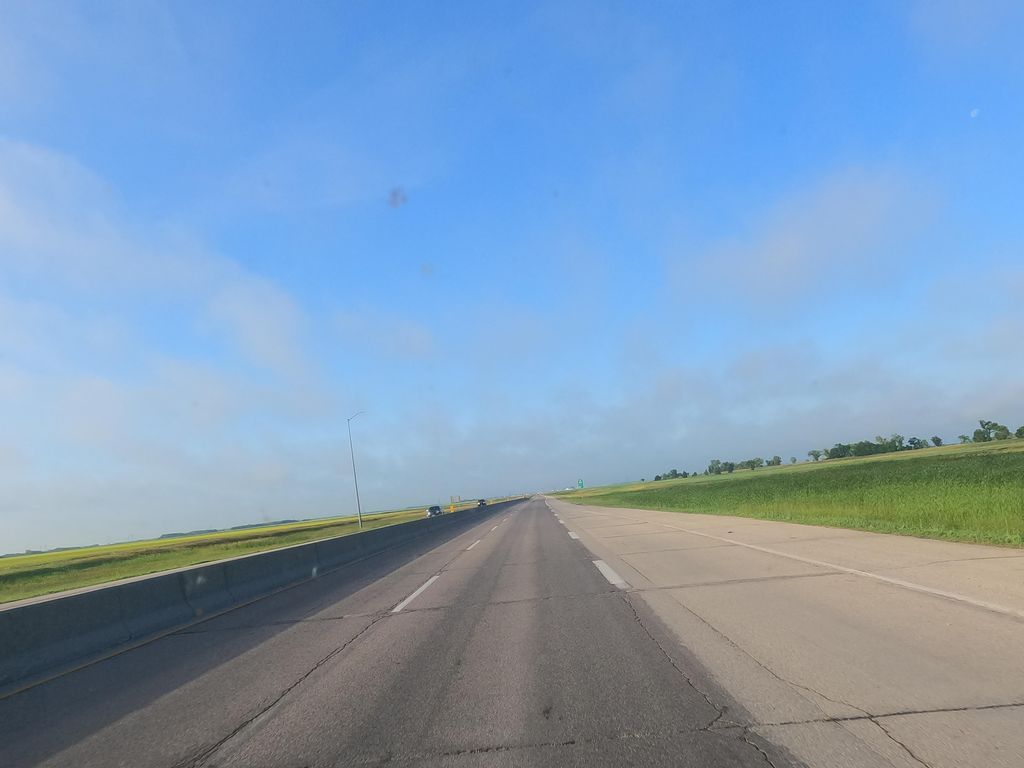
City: winnipeg